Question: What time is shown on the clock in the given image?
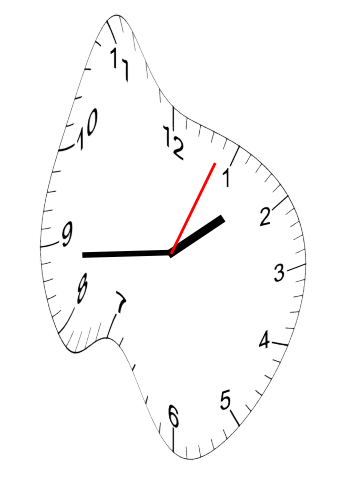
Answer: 01:44:04